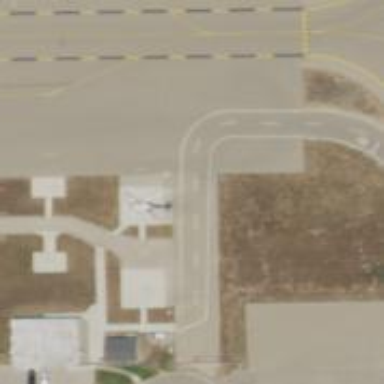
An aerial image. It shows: Image showing helipad at airport.